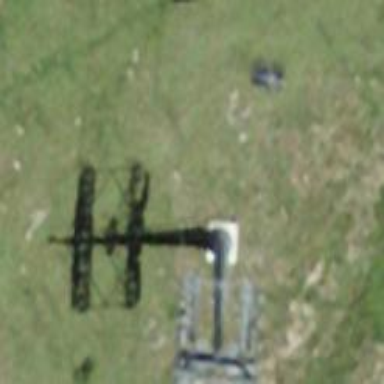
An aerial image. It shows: Pylon for aerialway.